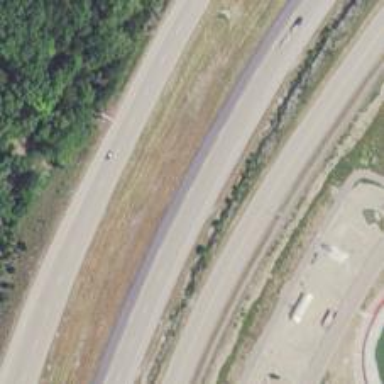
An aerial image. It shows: Motorway.